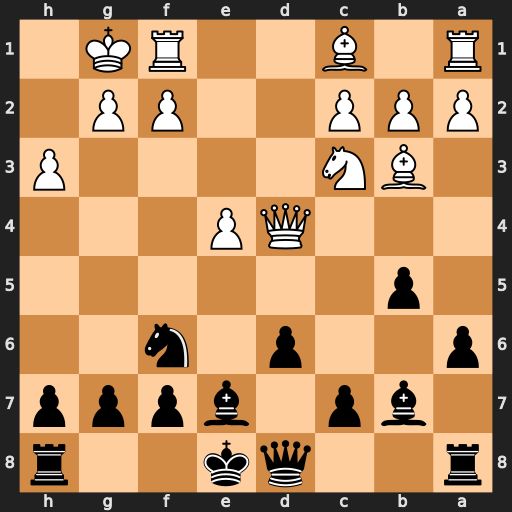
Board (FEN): r2qk2r/1bp1bppp/p2p1n2/1p6/3QP3/1BN4P/PPP2PP1/R1B2RK1
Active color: b
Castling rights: kq
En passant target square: -
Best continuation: c5 Qd3 c4 Bxc4 bxc4